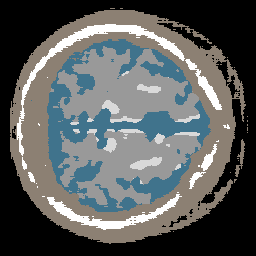
Label: no_lesion